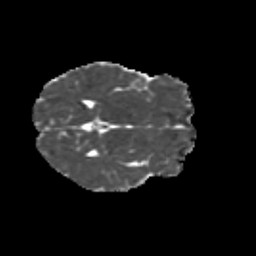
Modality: MD
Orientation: axial
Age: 10
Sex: female
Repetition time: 9.512 s
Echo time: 0.089 s